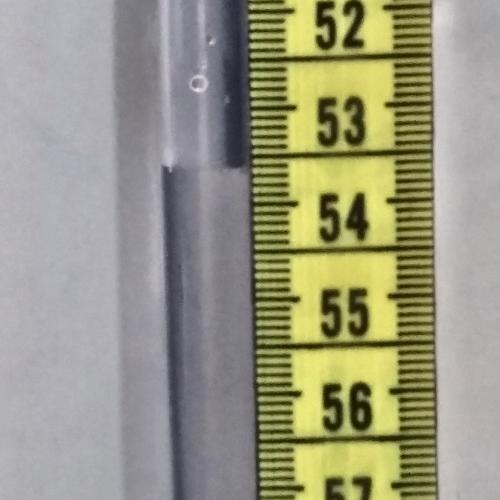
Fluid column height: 53.6 cm